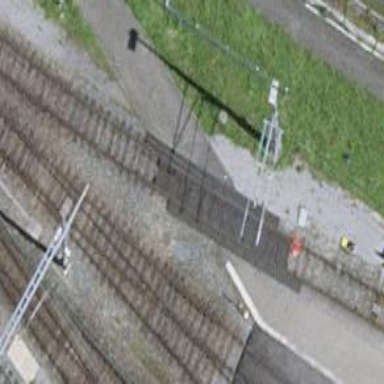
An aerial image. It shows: Crossing for the railway.